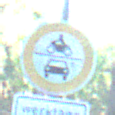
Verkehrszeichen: VerbotKraftfahrzeuge
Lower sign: ZeitangabenMitBeschraenkungAufWochentage7
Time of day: MorningAfternoon
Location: Outdoor (Nature)
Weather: Clear
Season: NotSpecified
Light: Natural